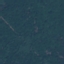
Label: Forest